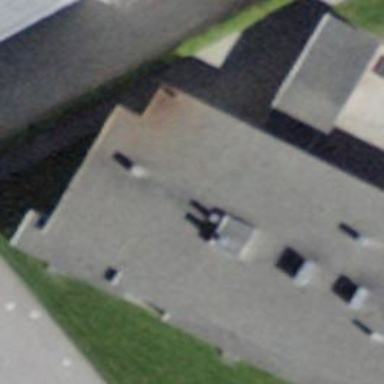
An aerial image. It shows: Building with flat roof.